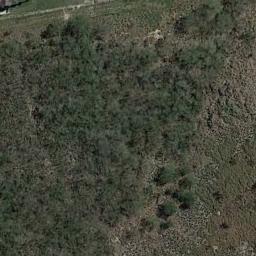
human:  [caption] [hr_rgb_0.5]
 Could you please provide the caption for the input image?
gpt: There is a bare land in this forest .

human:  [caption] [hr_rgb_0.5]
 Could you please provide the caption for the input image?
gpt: The forest has a lot of dense sage green trees and chaparrals .

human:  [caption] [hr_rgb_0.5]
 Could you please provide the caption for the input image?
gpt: Many sparse green trees are in a forest beside a road .

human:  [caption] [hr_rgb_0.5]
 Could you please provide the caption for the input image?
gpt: The forest is on the grass .

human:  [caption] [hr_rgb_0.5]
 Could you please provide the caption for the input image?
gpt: A green forest with some lawns around .